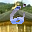
Label: 6